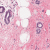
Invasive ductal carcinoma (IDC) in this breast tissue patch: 0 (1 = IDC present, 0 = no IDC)